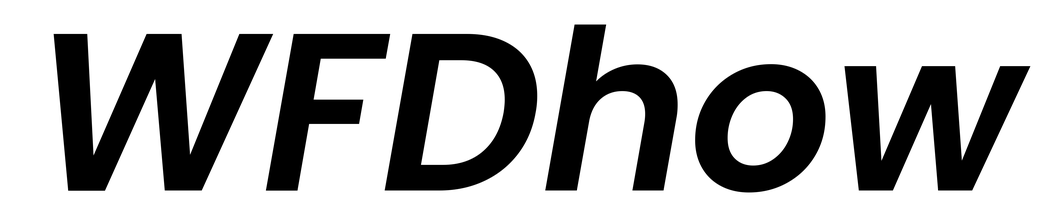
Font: Poppins-SemiBoldItalic